Interaction volume radius: 5 \u00c5
Interaction volume height: 15 \u00c5
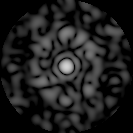
Disorder parameter: 0.7036